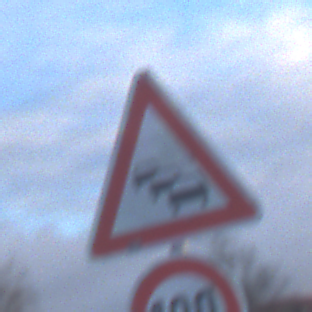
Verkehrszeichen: Stau
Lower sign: Geschwindigkeit120
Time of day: SunriseSunset
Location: Outdoor (Suburban)
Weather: PartlyCloudy
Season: NotSpecified
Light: Natural